Field crop: maize
Growth stage: 2
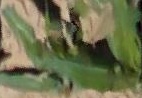
Species: maize